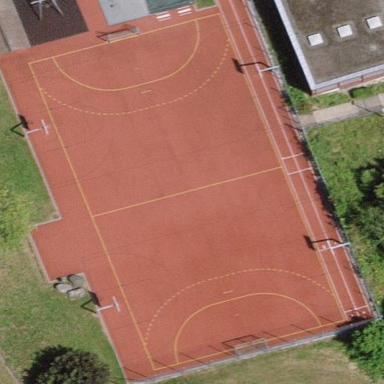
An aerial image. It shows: Multi-sport pitch with hard court surface.